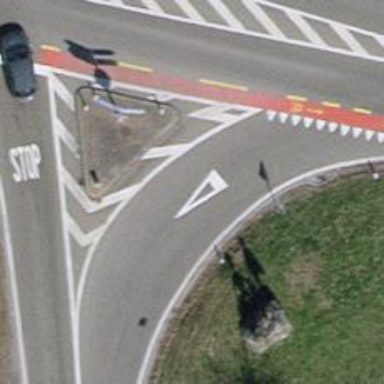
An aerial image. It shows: Asphalt trunk link road.